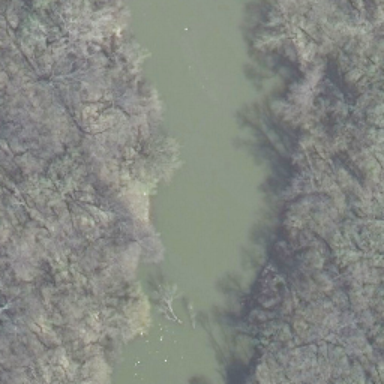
It is a river with dense forest on both banks of the river .